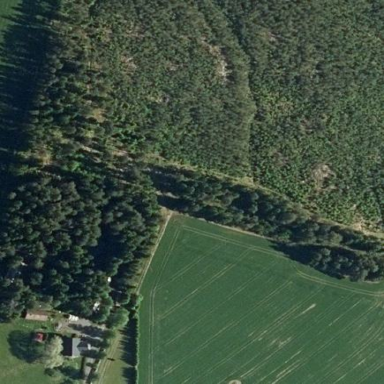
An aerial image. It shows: Mixed woodland area with various types of leaves.